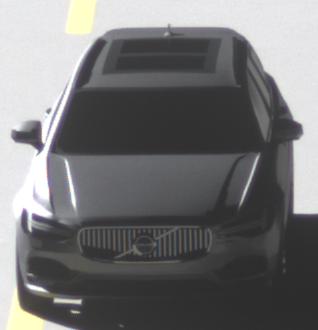
Make: Volvo
Model: V90
Detailed model: -
Model produced from: 2016
Model produced until: 2020
Doors: 5
Color: gray
Road condition: dry road
Daytime: morning or afternoon
Contrast: high contrast